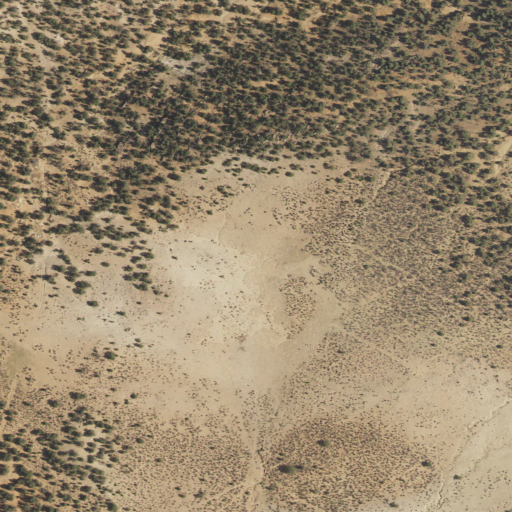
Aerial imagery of plain(s) in Utah named Cedar Park containing shrub and evergreen forest